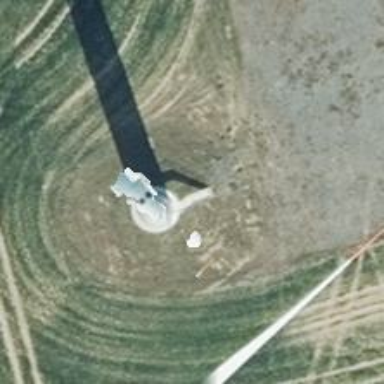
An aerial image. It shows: Wind power generator utilizing wind turbines.